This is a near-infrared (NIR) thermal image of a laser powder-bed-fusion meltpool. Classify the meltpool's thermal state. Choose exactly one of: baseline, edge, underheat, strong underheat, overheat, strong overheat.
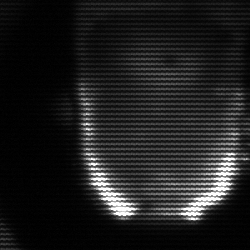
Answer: baseline